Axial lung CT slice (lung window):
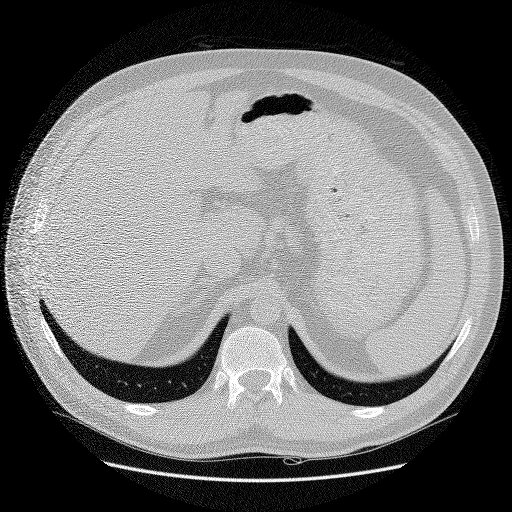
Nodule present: no